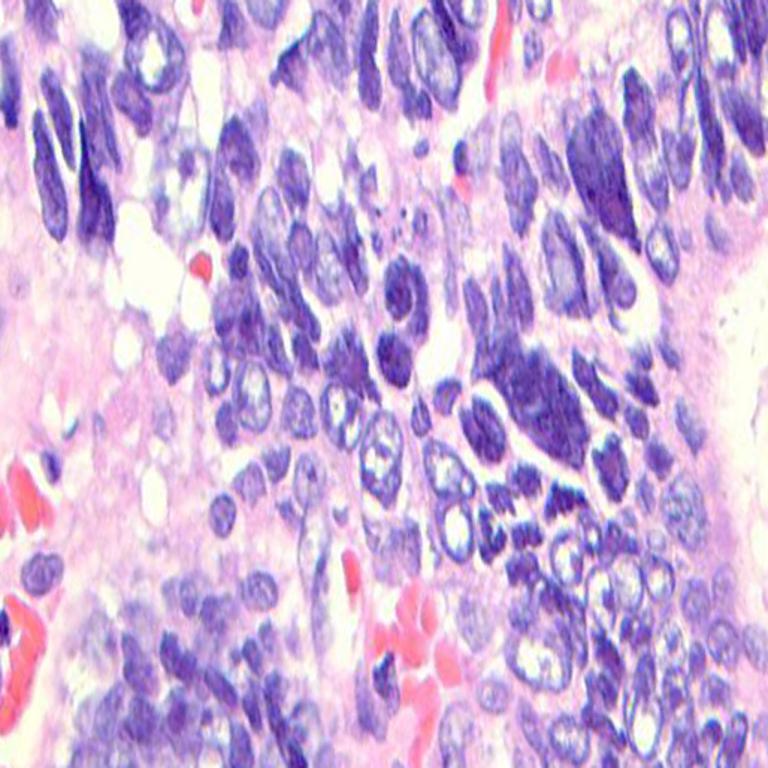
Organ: colon
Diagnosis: adenocarcinomas